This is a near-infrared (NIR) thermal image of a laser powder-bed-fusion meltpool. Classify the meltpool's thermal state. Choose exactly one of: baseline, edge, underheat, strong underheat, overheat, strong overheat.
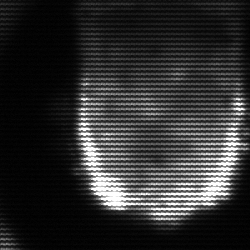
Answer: baseline